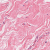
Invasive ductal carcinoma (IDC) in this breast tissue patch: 0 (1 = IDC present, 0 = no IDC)